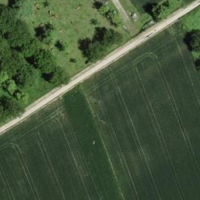
EUNIS habitat code: 25
Species observed at this site:
Phoenicurus phoenicurus